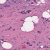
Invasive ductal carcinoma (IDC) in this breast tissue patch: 1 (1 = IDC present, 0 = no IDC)